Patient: sex F, age 48
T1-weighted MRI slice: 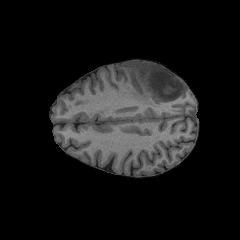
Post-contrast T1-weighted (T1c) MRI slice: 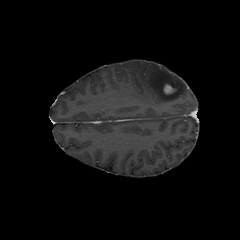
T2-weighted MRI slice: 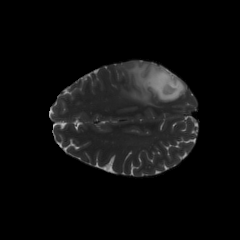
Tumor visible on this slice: yes
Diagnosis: Astrocytoma, IDH-mutant
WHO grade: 3